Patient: sex F, age 62
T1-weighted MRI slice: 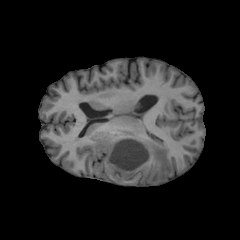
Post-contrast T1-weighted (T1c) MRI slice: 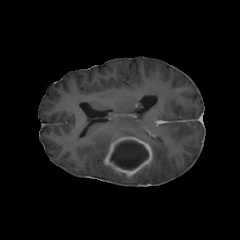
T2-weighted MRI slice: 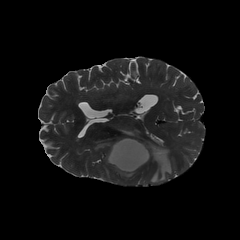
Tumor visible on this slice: yes
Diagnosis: Glioblastoma, IDH-wildtype
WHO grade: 4